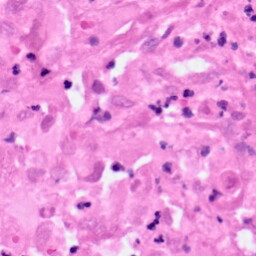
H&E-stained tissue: Pancreatic